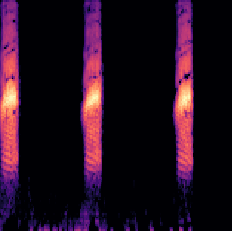
Sound class: Frog